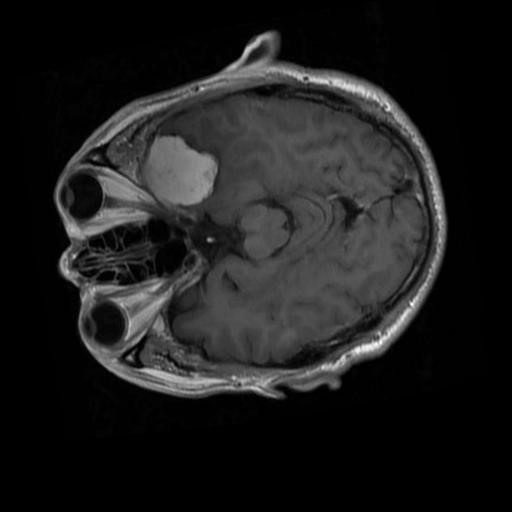
Label: brain_menin